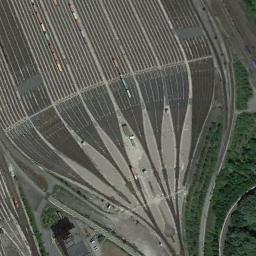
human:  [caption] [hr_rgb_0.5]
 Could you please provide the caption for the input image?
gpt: The railway station has lots of railways and some trains and a grove of trees is next to the railway station .

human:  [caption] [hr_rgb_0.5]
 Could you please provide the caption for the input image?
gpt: The railway station is next to some trees and grass .

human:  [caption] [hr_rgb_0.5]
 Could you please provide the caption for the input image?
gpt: There is a good railway station in the suburbs .

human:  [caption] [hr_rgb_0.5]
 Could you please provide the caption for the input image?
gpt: There are many trees near the railway station .

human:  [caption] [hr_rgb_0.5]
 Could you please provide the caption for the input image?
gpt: There are some green trees beside the railway station .